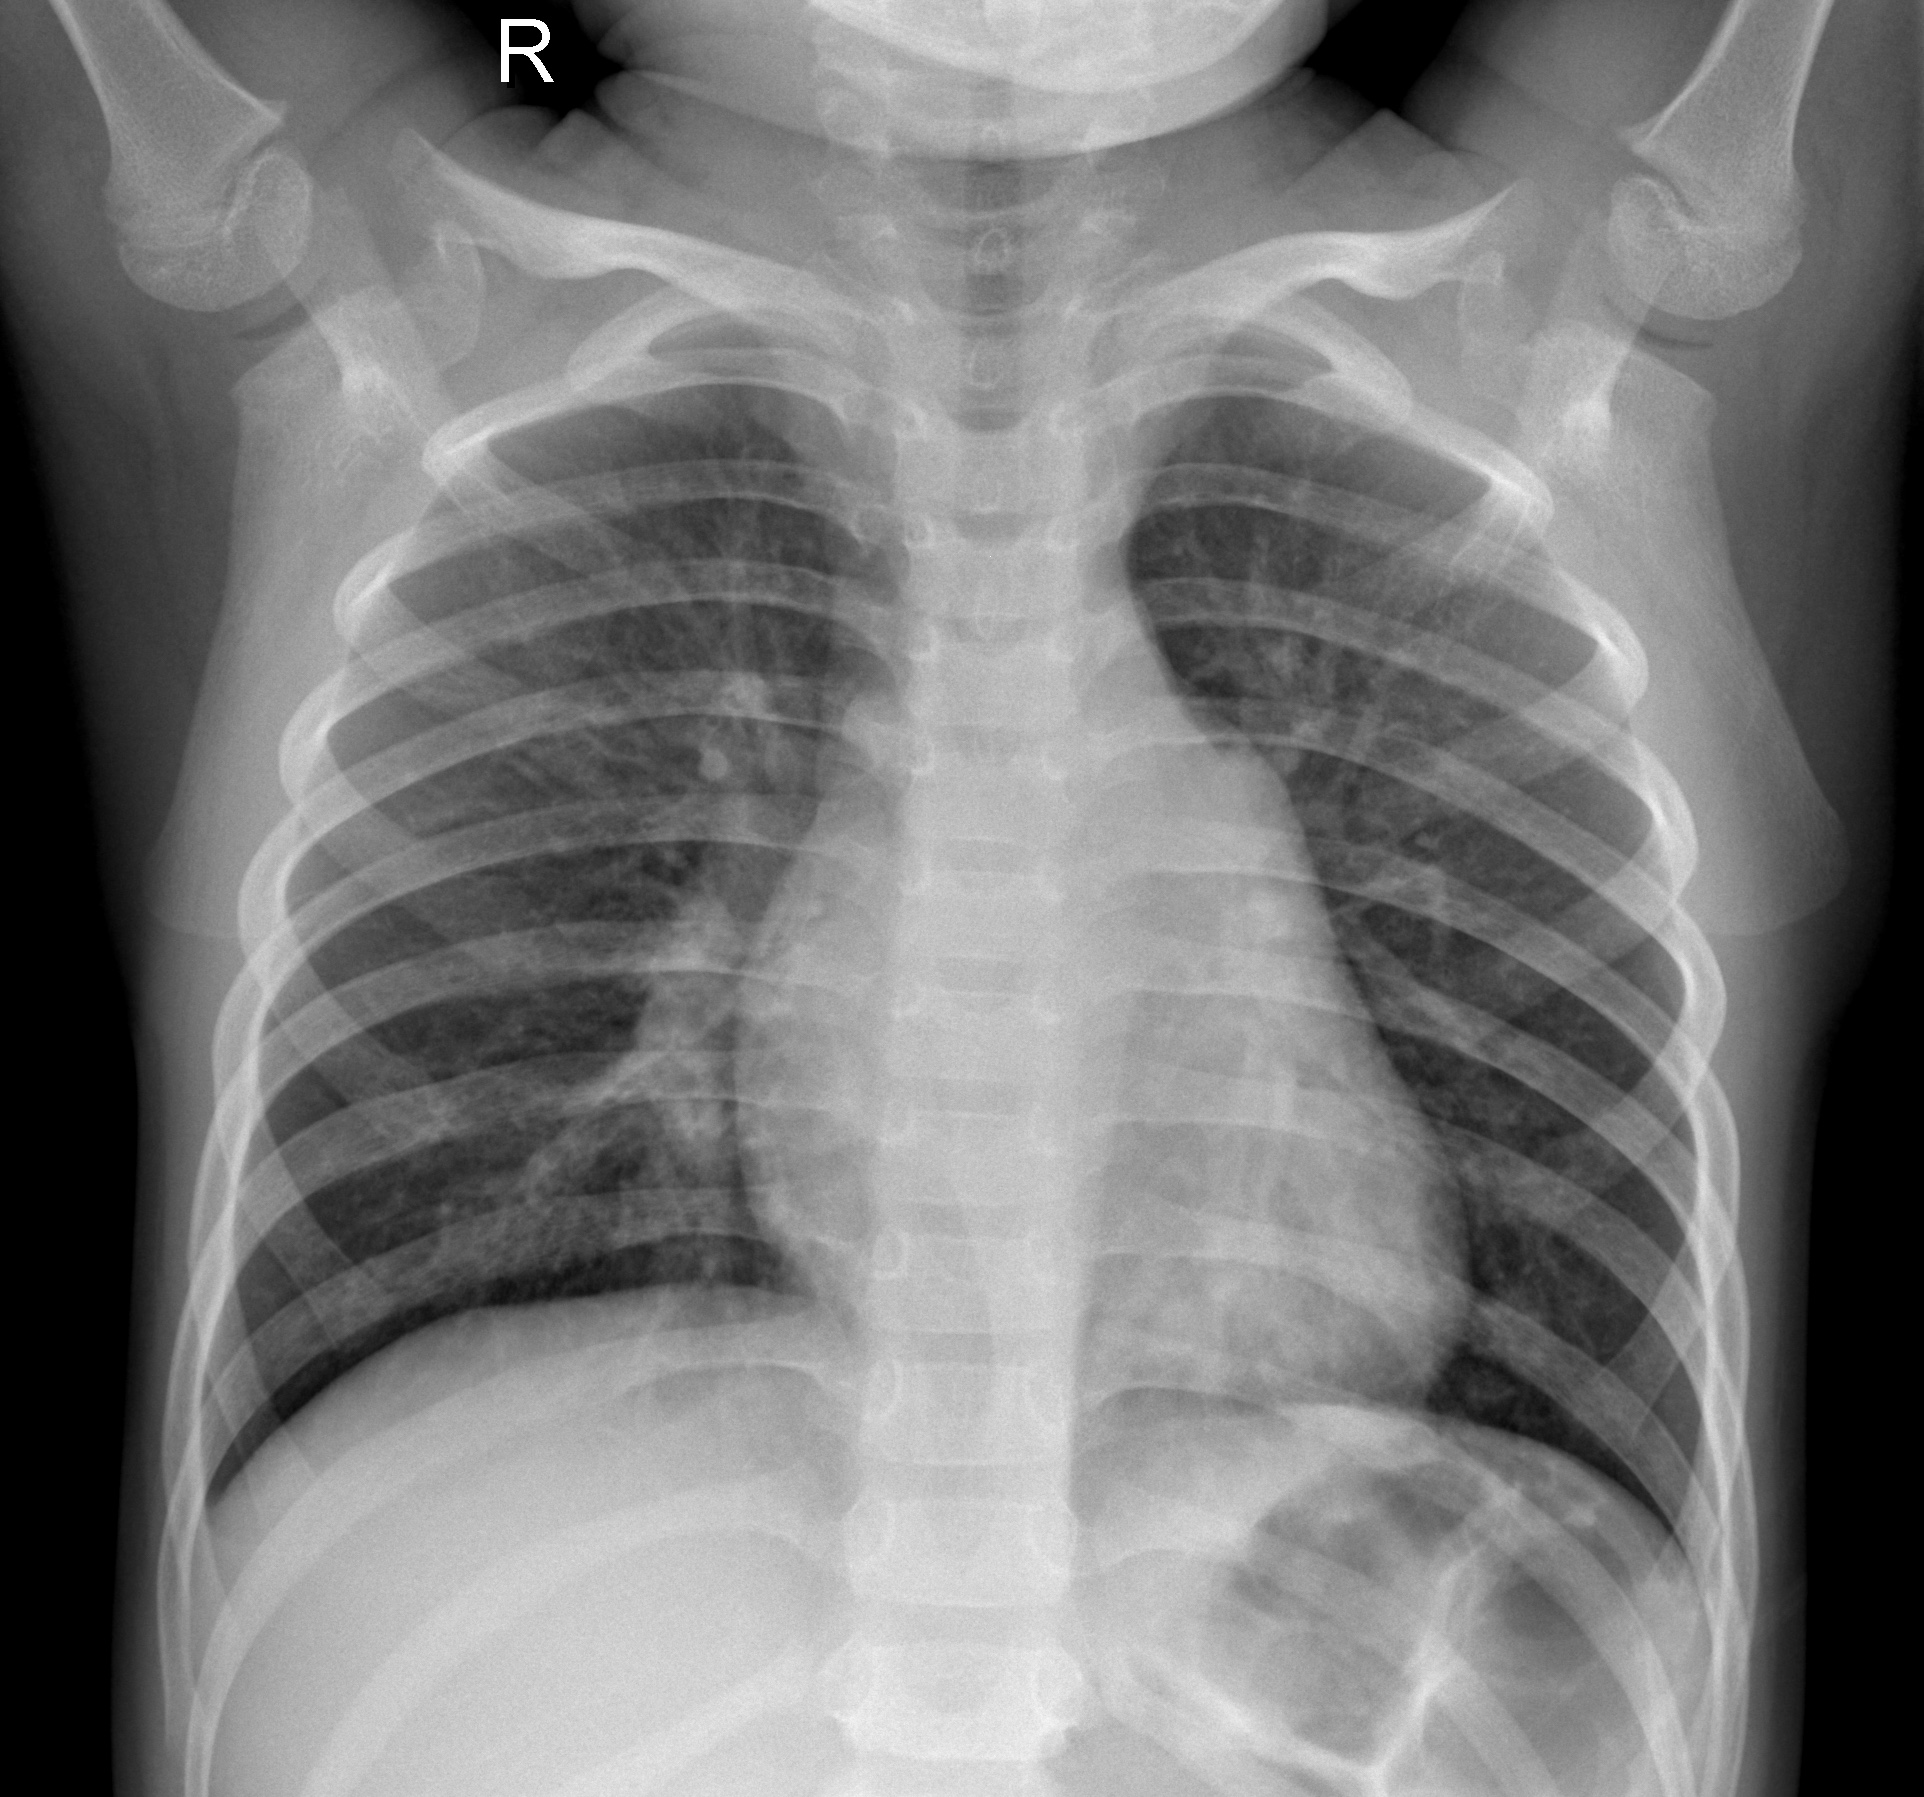
Diagnosis: NORMAL